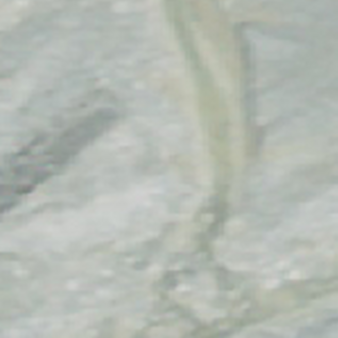
Label: other